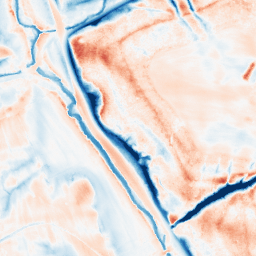
Category: trend_removal
Decomposition family: local_polynomial
Decomposition parameters: window_size: 31
degree: 2
Upsampling method: regularized
Upsampling parameters: scale: 4
lambda_reg: 0.01
Upsampling scale: 4